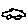
Label: car